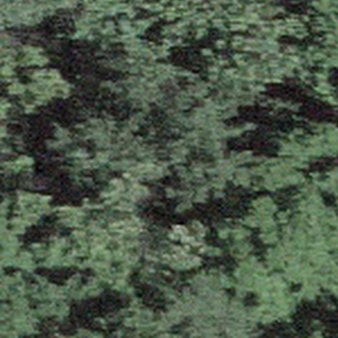
Label: other